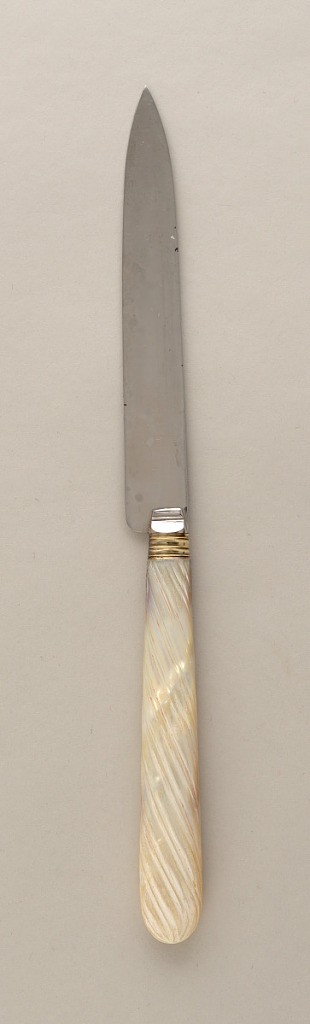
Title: Dessert Knife with Mother-of-Pearl Handle
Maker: François Nicoud, French, active Paris ca. 1875-1890
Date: ca. 1890
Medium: steel, gold plated, silver, mother of pearl
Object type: knife
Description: One of twelve dessert knives. Rectangular blade with pointed tip, devoid of surface decoration. Banded gold plated ferrule leads to mother of pearl handle, decorated with carved diagonal fluting, slightly widenning to rounded terminal.